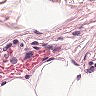
Metastatic tissue present: no